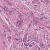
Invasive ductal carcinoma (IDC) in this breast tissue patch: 1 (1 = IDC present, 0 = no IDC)